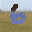
Label: 6